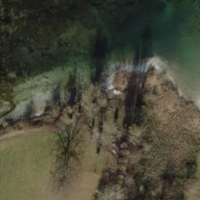
EUNIS habitat code: 25
Species observed at this site:
Juglans regia
Trifolium pratense
Urtica dioica